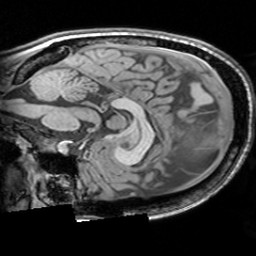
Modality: T1w
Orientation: sagittal
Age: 29
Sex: female
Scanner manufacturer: siemens
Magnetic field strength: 3 T
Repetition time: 1.63 s
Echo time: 0.00311 s